Question: When I hover over an stl container, I can instantly get a snapshot of its contents:

However, if I for example, have a class with m_array which is allocated as new int[99]; then I only see the first integer of that array when I hover.
I find this inconvenient for debugging.
How can I make my class display its array's contents when I hover over it when debugging?
Thanks
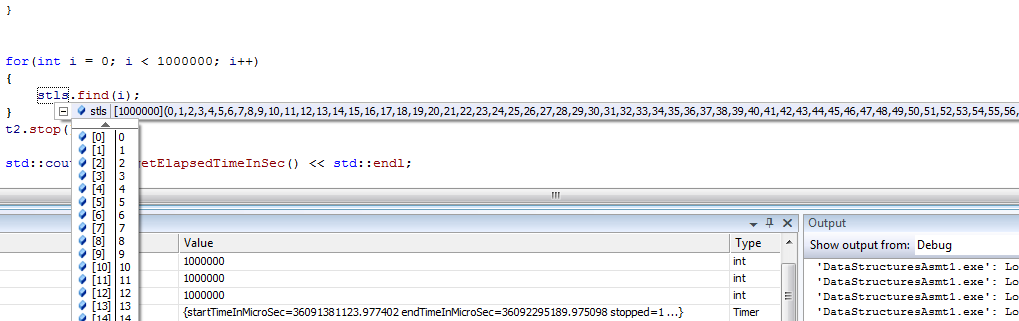
Answer: There is no official way to do that, as far as I know. You can however go around this using the watch variables box, type name of your array, size of array. For example
'myArray,100' shows 100 elements of array myArray.